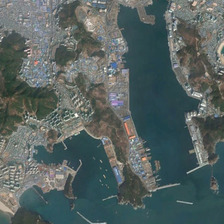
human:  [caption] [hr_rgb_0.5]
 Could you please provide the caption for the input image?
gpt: several boats are in a port near many buildings and mounds .

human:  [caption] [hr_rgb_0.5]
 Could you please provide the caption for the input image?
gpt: several boats are in a port near many buildings and mounds .

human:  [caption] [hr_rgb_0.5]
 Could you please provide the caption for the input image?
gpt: several boats are in a port near many buildings and mounds .

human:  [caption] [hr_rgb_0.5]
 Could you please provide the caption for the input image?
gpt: several boats are in a port near many buildings and mounds .

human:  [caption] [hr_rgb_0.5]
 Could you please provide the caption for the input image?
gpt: several boats are in a port near many buildings and mounds .